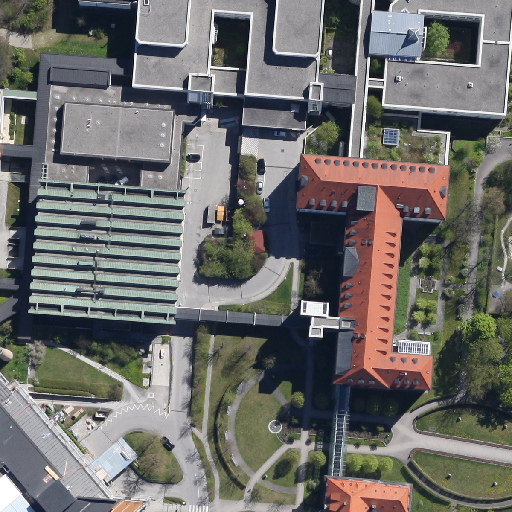
Referring expression: road